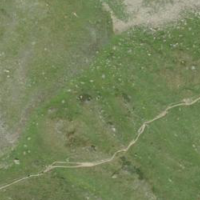
EUNIS habitat code: 26
Species observed at this site:
Vaccinium uliginosum